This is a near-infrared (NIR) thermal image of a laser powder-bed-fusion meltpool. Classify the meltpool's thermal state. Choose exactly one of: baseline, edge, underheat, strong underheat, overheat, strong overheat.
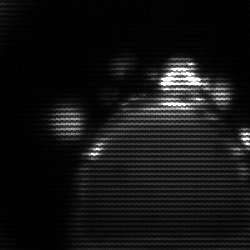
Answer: edge